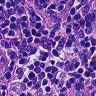
Metastatic tissue present: no